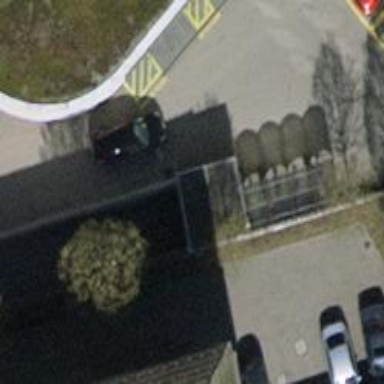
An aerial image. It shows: Parking entrance.